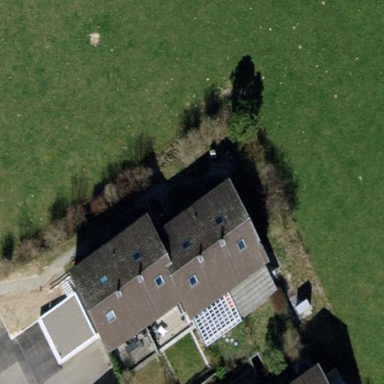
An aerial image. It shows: Semi-detached house with gabled roof.